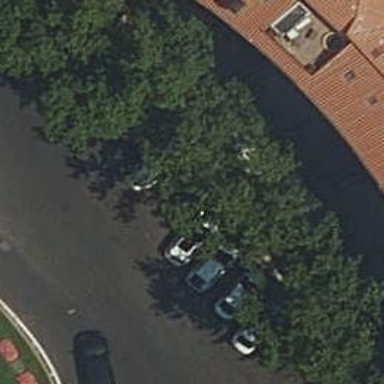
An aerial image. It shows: Taxi stand.